九年级 · 解析几何
如图, 抛物线 $y=x^{2}+b x+c$ 与 $x$ 轴只有一个交点, 与 $x$ 轴平行的直线 $l$ 交抛物线于 $A 、 B$, 交 $y$ 轴于 $M$.

(1)若拋物线经过 $(0,4)$, 则 $b=$ $\qquad$ .

(2) 若 $A B=6$, 则 $O M$ 的长为 $\qquad$ .

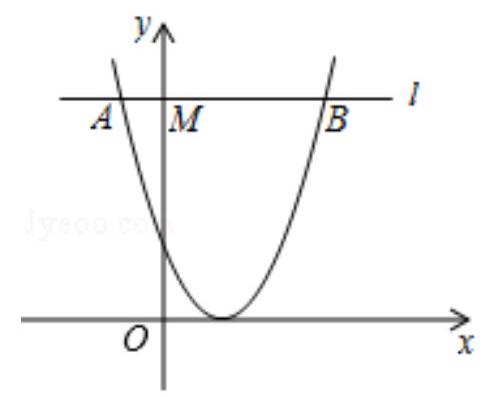
答案:  -49

解析: 解: (1)抛物线 $y=x^{2}+b x+c$ 与 $x$ 轴只有一个交点, 则 $b^{2}-4 c=0$,

抛物线过点 $(0,4)$, 则 $c=4$,

故 $b^{2}-16=0$, 解得 $b= \pm 4$ (舍去正值),

故 $b=-4$,

故答案为 -4 ;

(2)抛物线 $y=x^{2}+b x+c$ 与 $x$ 轴只有一个交点, 则 $b^{2}-4 c=0$,

设 $O M=h, A 、 B$ 点的横坐标分别为 $m 、 n$,

则: $A(m, h) 、 B(n, h)$,

由题意得: $x^{2}+b x+(c-h)=0$,

则: $m+n=-b, m n=c-h$,

$A B=6=n-m=\sqrt{(m+n)^{2}-4 m n}=\sqrt{4 h}$,

解得: $h=9$,

即 $O M=9$,

故答案为 9 .

(1)抛物线 $y=x^{2}+b x+c$ 与 $x$ 轴只有一个交点, 则 $b^{2}-4 c=0$, 拋物线过点 $(0,4)$, 则 $c=4$, 则故 $b^{2}-$ $16=0$, 即可求解;

(2) 设: $A(m, h) 、 B(n, h)$, 则 $A B=6 n-m=\sqrt{(m+n)^{2}-4 m n}$ 且 $\triangle=0$, 即可求解.

本题考查的是函数与 $x$ 轴的交点, 主要涉及到韦达定理的应用, 其中 $n-m=\sqrt{(m+n)^{2}-4 m n}$ 是处理复杂数据常用的方法.